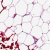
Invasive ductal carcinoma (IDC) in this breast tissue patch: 0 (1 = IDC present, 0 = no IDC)